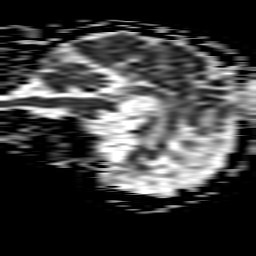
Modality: ADC
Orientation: sagittal
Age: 67
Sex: female
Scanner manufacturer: philips
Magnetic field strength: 1.5 T
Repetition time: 3.879 s
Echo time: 0.09873 s